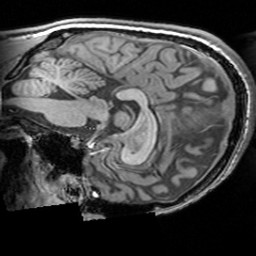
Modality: T1w
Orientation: sagittal
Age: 18
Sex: male
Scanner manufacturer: siemens
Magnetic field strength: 3 T
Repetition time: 1.63 s
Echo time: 0.00311 s